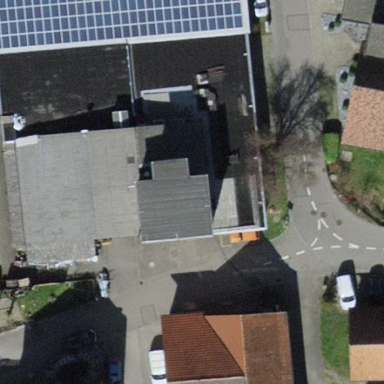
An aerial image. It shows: Tan-colored building with flat roof.